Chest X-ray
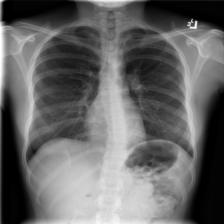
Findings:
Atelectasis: negative
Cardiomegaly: negative
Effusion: negative
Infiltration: positive
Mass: negative
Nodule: negative
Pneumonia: negative
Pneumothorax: negative
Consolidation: negative
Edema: negative
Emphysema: negative
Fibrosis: negative
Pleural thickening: negative
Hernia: negative